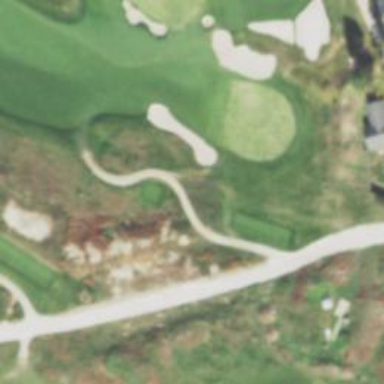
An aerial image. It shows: Path for both roads and golfers.